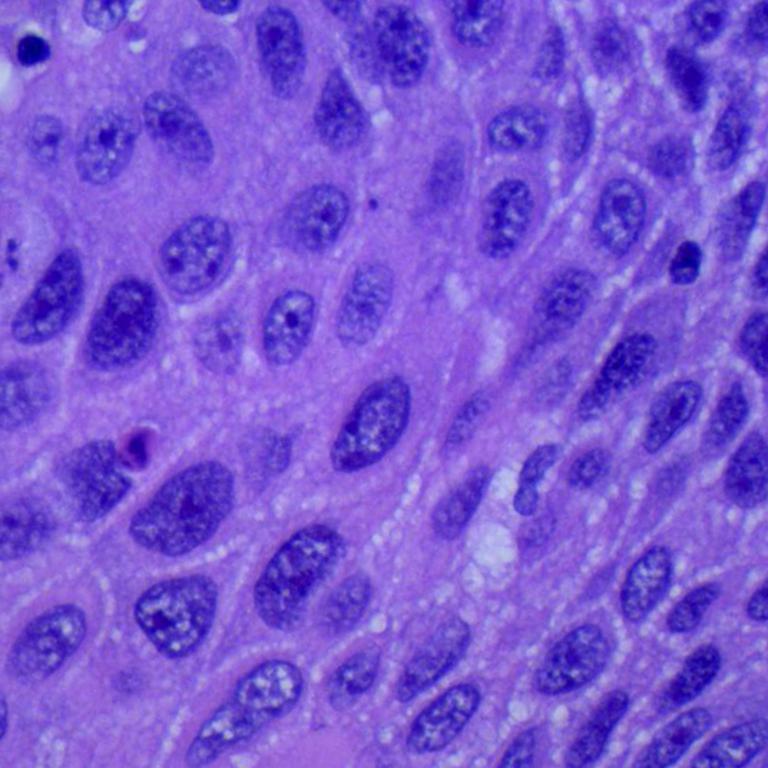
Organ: lung
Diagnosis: squamous carcinomas